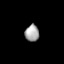
Tissue: lung
Cell type: Others
Senescence score: 0.2003
Nuclear area (px): 228
Mean DAPI intensity: 165.224